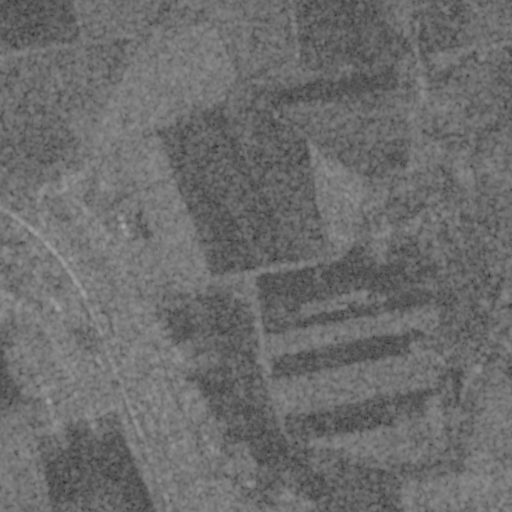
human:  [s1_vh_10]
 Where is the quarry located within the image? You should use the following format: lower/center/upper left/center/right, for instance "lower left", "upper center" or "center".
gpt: The quarry is located in the center right of the image.
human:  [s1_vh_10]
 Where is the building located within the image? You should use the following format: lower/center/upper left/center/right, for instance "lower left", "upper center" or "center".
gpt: There is no building in the image.

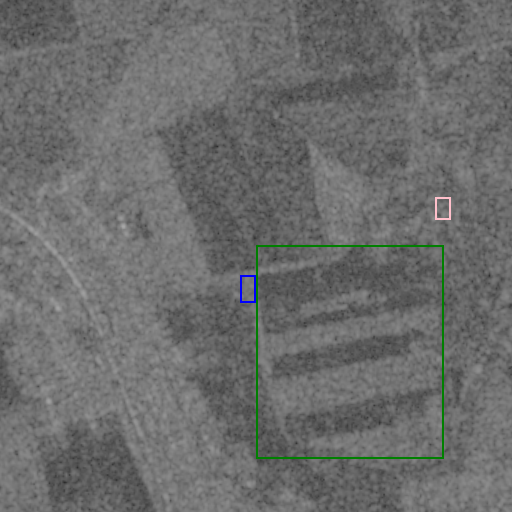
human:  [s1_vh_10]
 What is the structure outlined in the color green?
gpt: The structure outlined in green is a crop field.
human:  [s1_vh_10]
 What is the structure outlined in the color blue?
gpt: The structure outlined in blue is a park.
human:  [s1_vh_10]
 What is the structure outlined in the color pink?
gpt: The structure outlined in pink is a quarry.
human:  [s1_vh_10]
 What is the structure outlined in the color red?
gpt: There is no red outline.